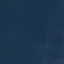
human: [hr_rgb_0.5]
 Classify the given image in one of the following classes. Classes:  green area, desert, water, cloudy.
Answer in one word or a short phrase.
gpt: water